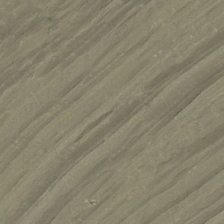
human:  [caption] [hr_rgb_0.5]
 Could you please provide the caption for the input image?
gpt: a piece of sand in the desert is like fish scale .

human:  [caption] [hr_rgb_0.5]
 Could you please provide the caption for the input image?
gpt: a piece of desert is dusty ,barren and desolate .

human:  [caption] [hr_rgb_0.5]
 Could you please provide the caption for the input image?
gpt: it is a piece of gray desert .

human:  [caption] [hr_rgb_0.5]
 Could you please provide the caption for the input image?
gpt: it is a piece of gray desert .

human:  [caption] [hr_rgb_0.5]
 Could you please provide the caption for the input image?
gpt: a piece of sand in the desert is like fish scale .